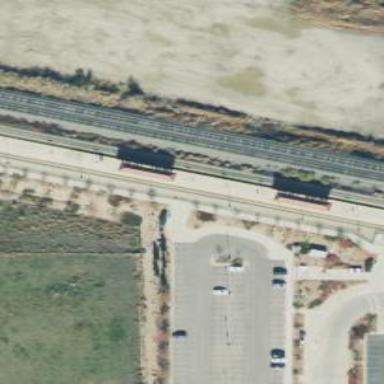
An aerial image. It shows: Platform for public transport at railway station.